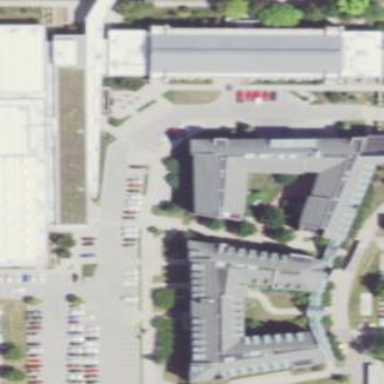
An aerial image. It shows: Dormitory building.